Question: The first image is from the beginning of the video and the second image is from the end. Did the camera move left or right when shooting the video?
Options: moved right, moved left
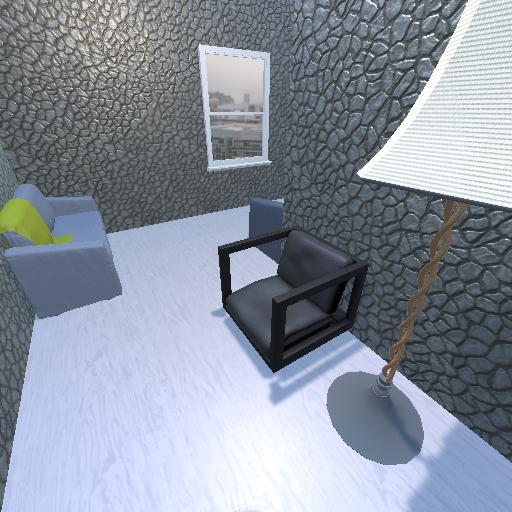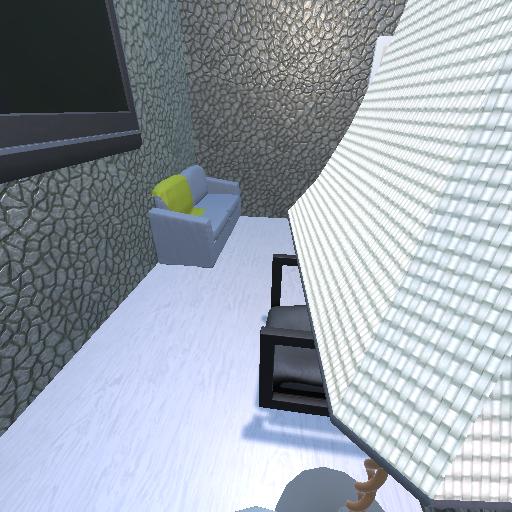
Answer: moved right